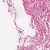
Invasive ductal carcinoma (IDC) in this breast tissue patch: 0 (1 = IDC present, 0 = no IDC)